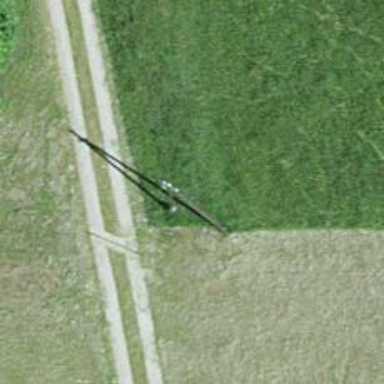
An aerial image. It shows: Power pole.